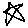
Label: star